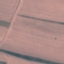
Land use / land cover class: AnnualCrop